Breast ultrasound image
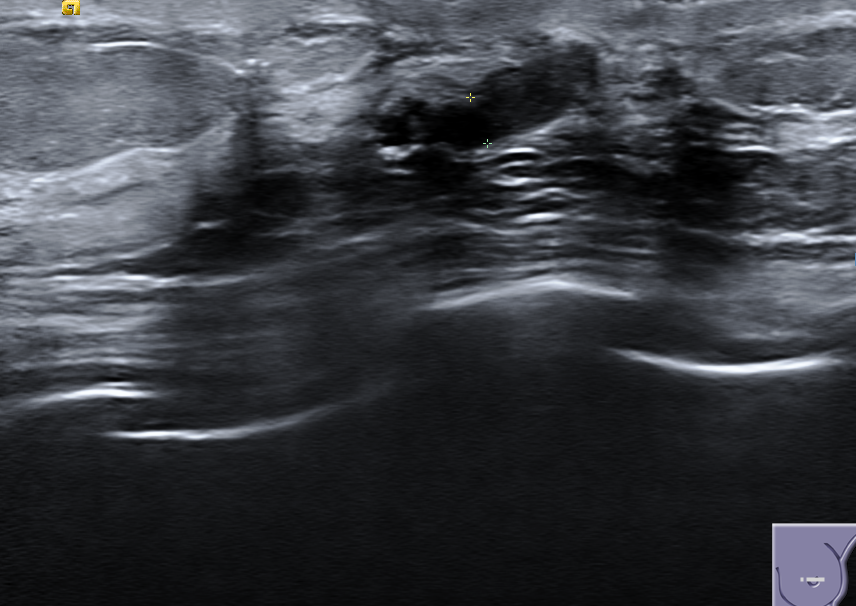
Diagnosis: benign